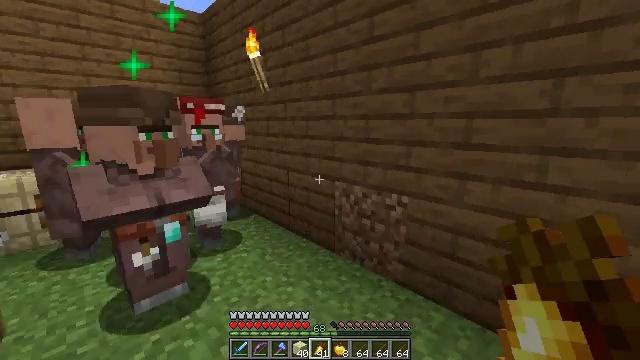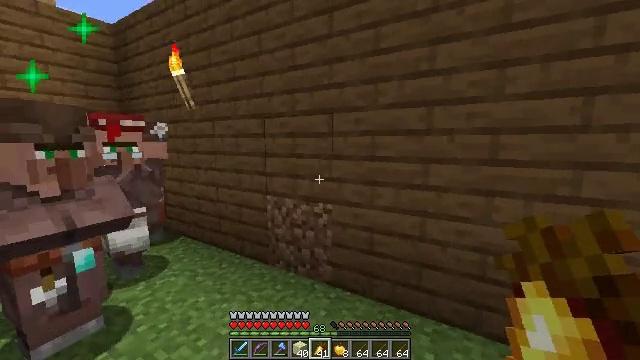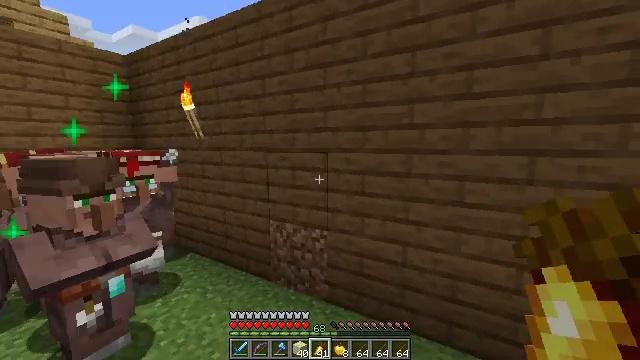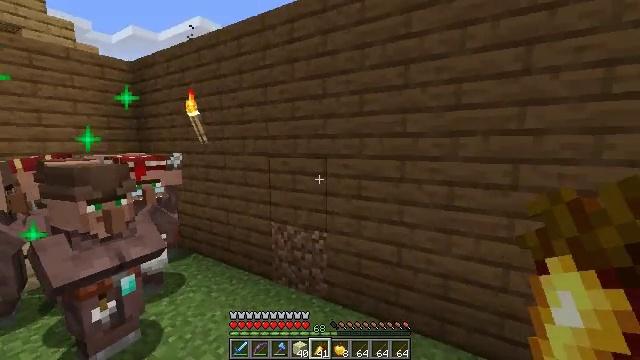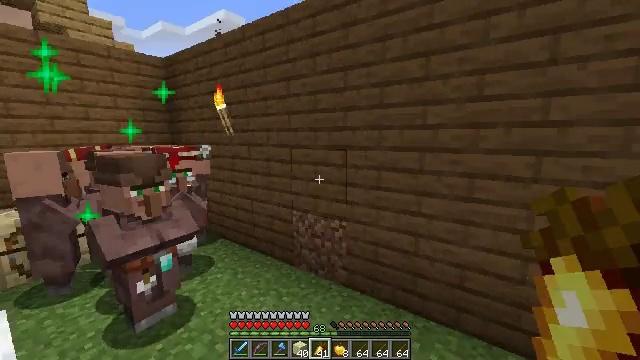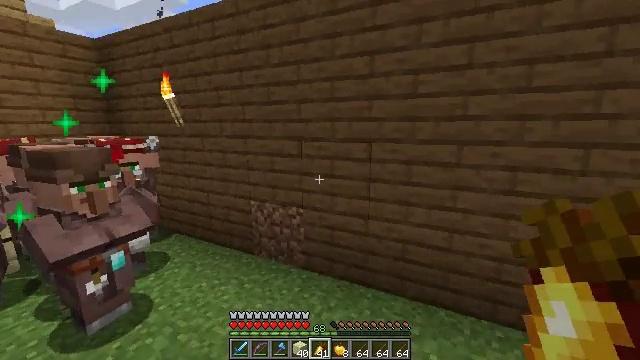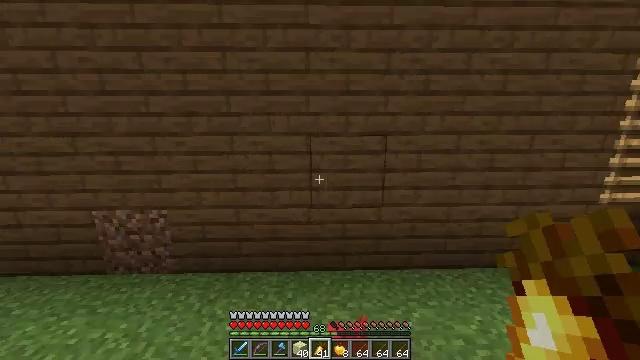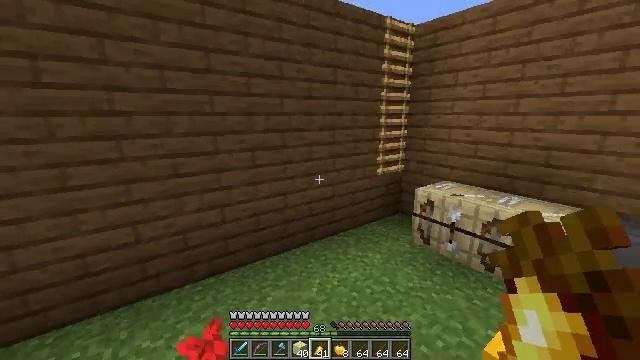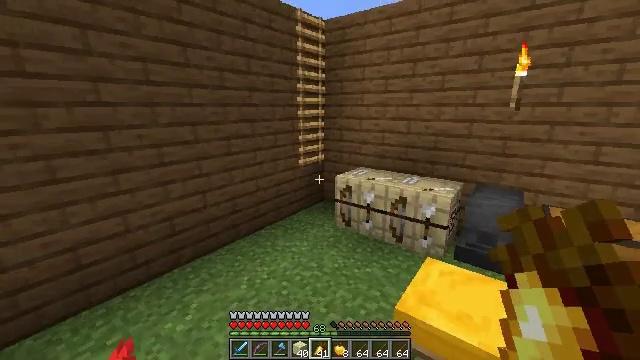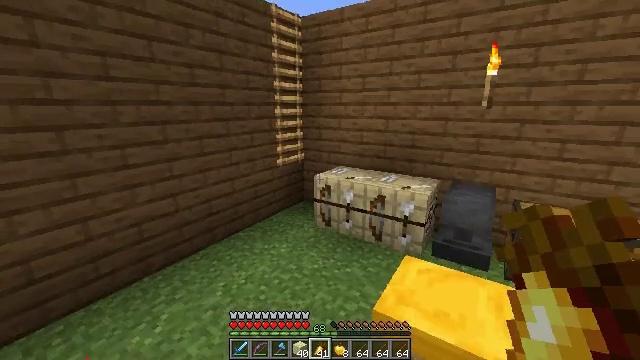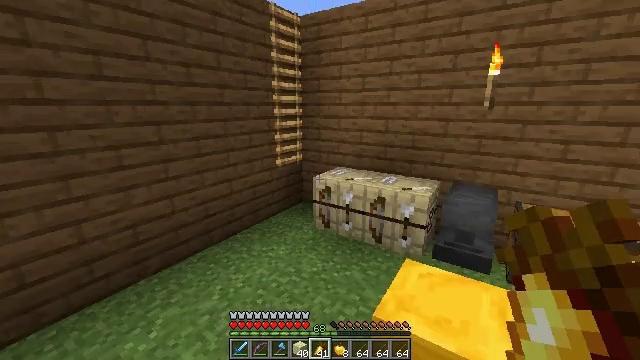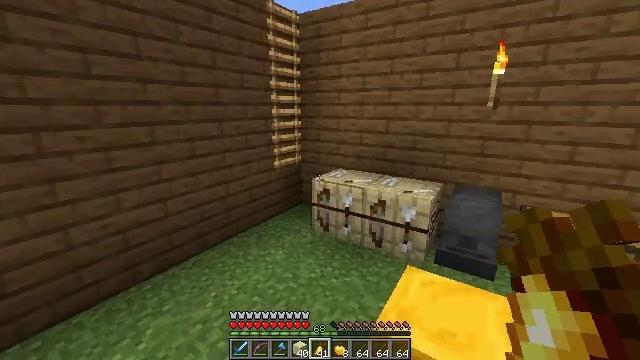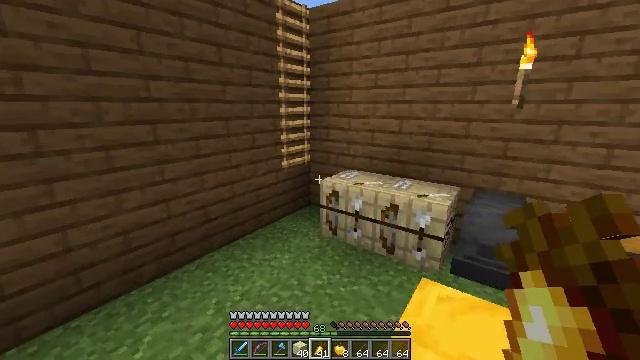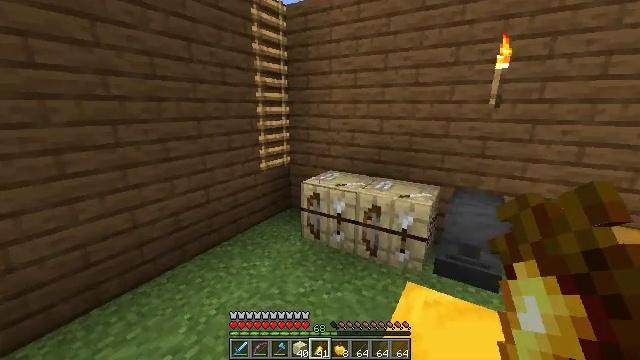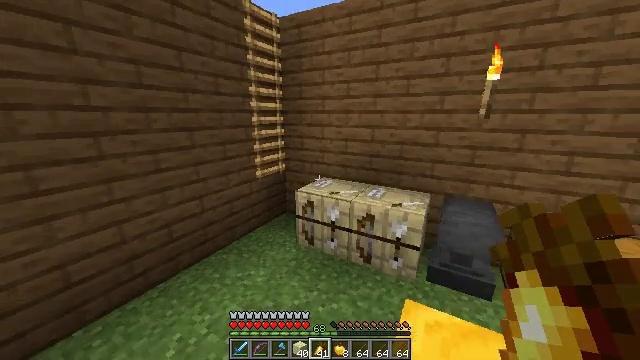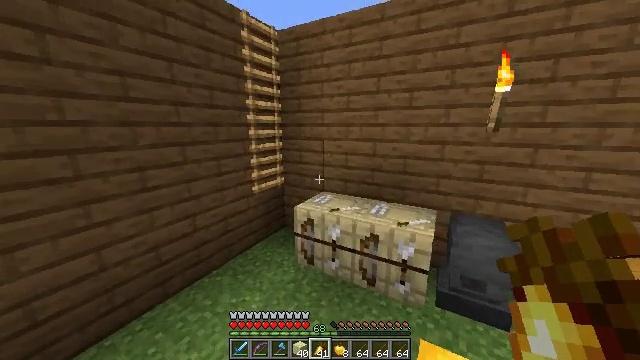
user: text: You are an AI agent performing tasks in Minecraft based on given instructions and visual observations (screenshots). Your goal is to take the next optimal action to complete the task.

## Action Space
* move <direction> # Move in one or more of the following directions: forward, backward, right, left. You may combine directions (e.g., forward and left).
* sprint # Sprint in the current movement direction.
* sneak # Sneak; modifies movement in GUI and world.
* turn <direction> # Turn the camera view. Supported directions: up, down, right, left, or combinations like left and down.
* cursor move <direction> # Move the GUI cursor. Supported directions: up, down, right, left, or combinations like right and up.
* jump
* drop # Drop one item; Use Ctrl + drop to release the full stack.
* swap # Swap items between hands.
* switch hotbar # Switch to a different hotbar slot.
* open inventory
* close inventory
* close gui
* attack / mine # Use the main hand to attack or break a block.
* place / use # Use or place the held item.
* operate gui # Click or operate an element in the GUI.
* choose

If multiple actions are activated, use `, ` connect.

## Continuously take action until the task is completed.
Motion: motion action
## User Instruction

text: Manufacture an ender pearl.
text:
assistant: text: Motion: move back, turn right and up
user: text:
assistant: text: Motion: move back
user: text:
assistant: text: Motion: move back
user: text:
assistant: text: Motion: move back, turn left and down
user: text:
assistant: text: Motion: move back, turn right and down
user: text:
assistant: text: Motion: move back, turn right and down
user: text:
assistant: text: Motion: turn right
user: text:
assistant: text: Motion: turn right and down
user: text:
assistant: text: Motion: move forward, turn right
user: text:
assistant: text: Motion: move forward
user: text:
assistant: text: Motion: move forward
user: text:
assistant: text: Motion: move forward, sprint, turn left
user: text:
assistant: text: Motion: move forward, sprint, turn right
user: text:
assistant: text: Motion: move forward, sprint, turn right
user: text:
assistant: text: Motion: move forward, sprint, turn up
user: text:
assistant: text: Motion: move forward, sprint
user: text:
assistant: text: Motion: move forward, sprint
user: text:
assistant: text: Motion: move forward, sprint, jump
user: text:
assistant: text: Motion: move forward, sprint, jump
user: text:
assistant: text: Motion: move forward, sprint, jump
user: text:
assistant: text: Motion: move forward, sprint, jump
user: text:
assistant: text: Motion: move forward, sprint, jump
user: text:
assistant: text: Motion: move forward, sprint, jump
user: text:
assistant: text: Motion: move forward, sprint, jump
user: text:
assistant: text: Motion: move forward, sprint, jump
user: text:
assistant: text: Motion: move forward, sprint, jump
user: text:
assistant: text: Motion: move forward, sprint, turn left and up, jump
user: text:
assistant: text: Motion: move forward, sprint, turn left and up, jump
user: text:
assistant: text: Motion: move forward, sprint, turn left, jump
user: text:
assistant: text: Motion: move forward, sprint, jump